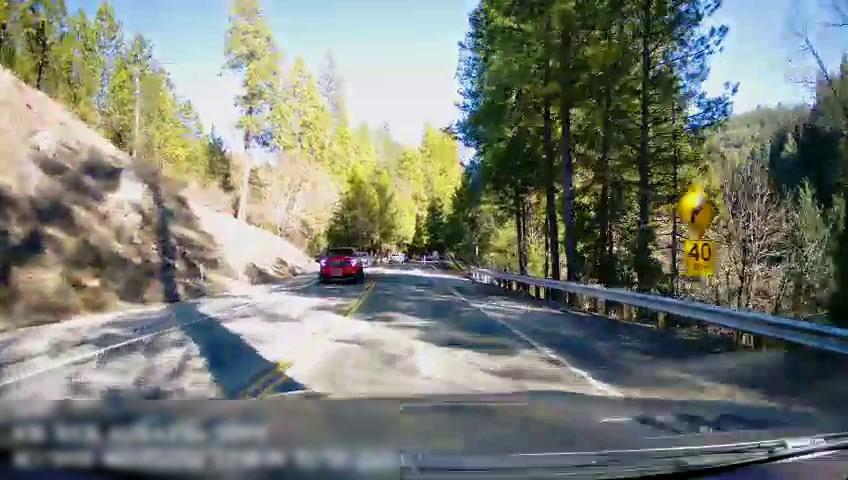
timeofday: Day
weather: Sunny
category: Drivable Space
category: Vehicles | Car
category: Vehicles | Truck
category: Lanes | Alternate Lane
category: Lanes | Opposite Lane
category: Lanes | Current Lane
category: Lanes | Opposite Lane
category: Traffic | Signs
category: Traffic | Signs